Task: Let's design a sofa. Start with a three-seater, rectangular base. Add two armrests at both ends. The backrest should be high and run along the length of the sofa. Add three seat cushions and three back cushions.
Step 32:
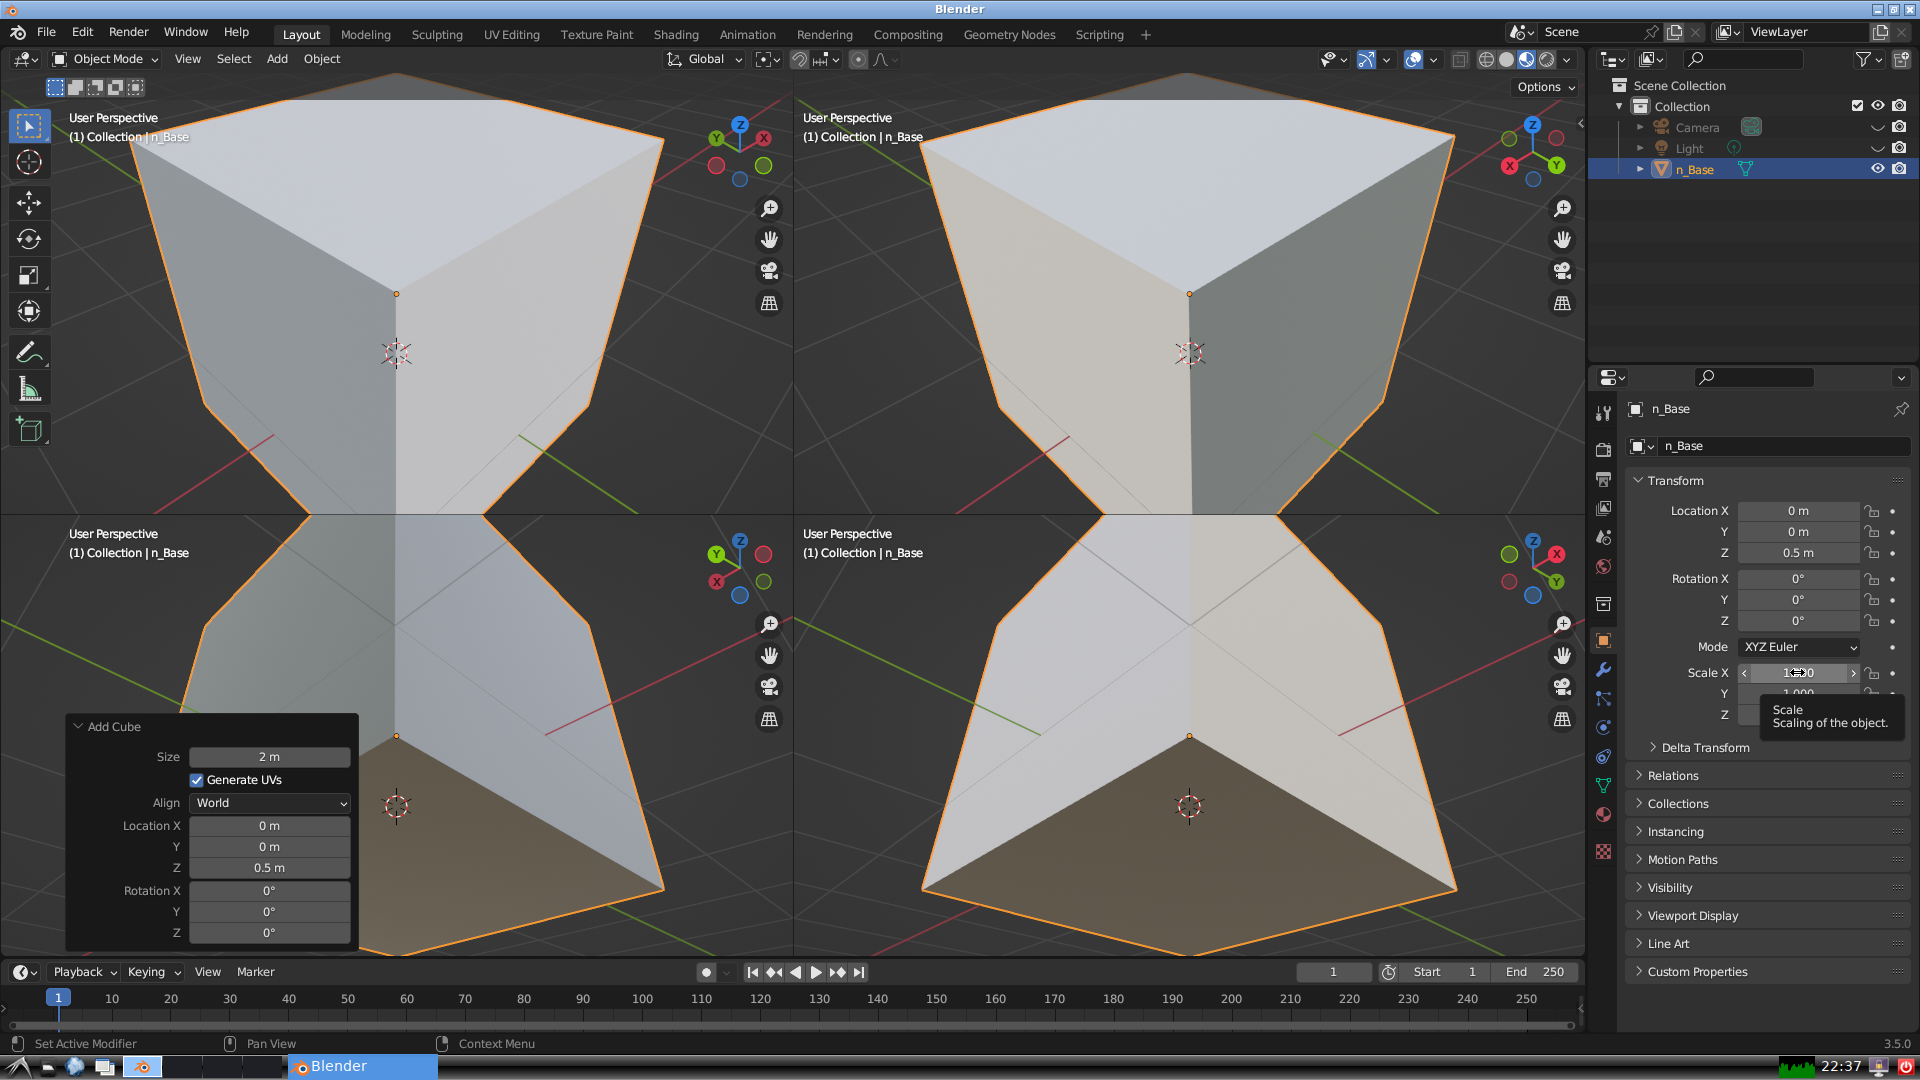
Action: click: no